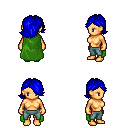
a pixel art fantasy rpg character, female body template, human, tanned skin, green cape, teal pants, blue swoop hairstyle, four views (front, back, left, right), 2x2 character sprite sheet, small pixel art, hard edges, no anti-aliasing